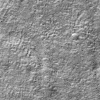
Atmospheric dust classification: not_dusty